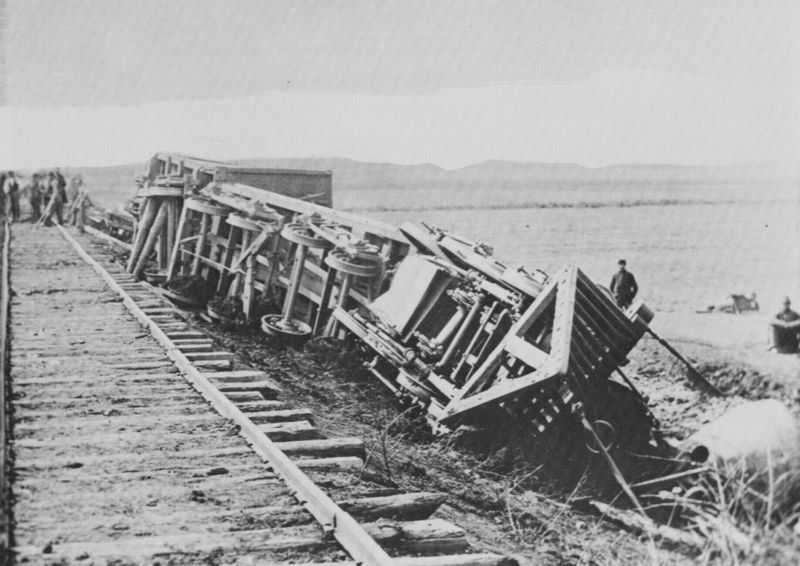
Titel: Zerstörung von Hoods Zug
Künstler: Mathew B. Brady
Schlagwörter: männer, felder, räder, berge, amerika, unglück, crowd, men, people, country, gray, grey, old, foto, wood, man, sky, eisenbahn, landscape, mountain, mountains, steel, schienen, america, grass, plants, erstaunt, black and white, photo, accident, crash, injury, wreck, dirt, desert, dry, range, wide, black white, railway, train, worker, help, waiting, photograph, wheel, weeds, dust, industry, workers, dessert, car, hurt, pain, rail, wheels, fallen, rails, tracks, down, wasteland, railroad, engine, damaged, usa, track, upside, derail, traintrack, caboose, overturned, boxcar, derailed, wild west, train car, derailment, tracms, entgleist, bahnbau